Field crop: maize
Growth stage: 2
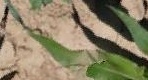
Species: maize